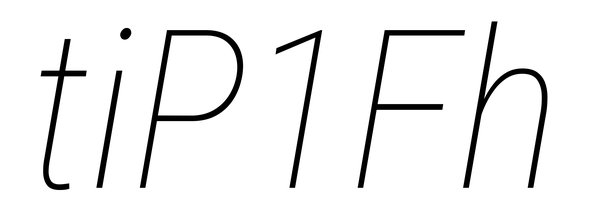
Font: Roboto-Italic_Condensed_Thin_Italic